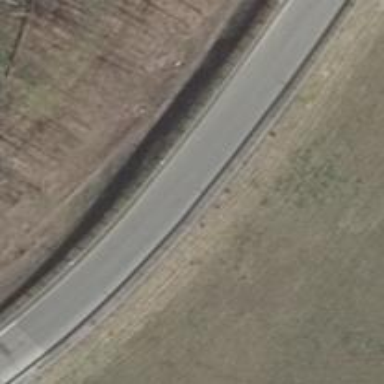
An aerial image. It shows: Asphalt motorway link.